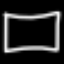
Label: square